Question: This is how I need my plot to look like

Hi I am trying to do the plot with the Diagonal gradient. So far I have done the plot, but don't know how to put the background. Anybody can help me?
And this is my code so far...
'''
library(ggplot2)
ggplot(PSA, aes(y = Susc, x = Prod)) +
geom_point()+
geom_text_repel(aes(label=Name), size = 3)+
xlab('Productivity') + ylab("Susceptibility")+
theme(axis.line.x=element_line(),
axis.line.y=element_line())+
xlim(3, 1)+ ylim(1,3)+
theme_bw() +
theme(panel.grid.major = element_blank(),
panel.grid.minor = element_blank(),
panel.background = element_rect(colour = "black", size=0.5))
'''
And this is the data:
'''
BRF 2.300 1.496
CAB 2.125 1.388
CHRF 1.800 1.493
CRF 1.900 1.723
KG 2.200 1.564
LING 1.875 1.424
QRF 1.500 1.865
RIL 2.833 1.801
RSP 2.286 1.693
'''
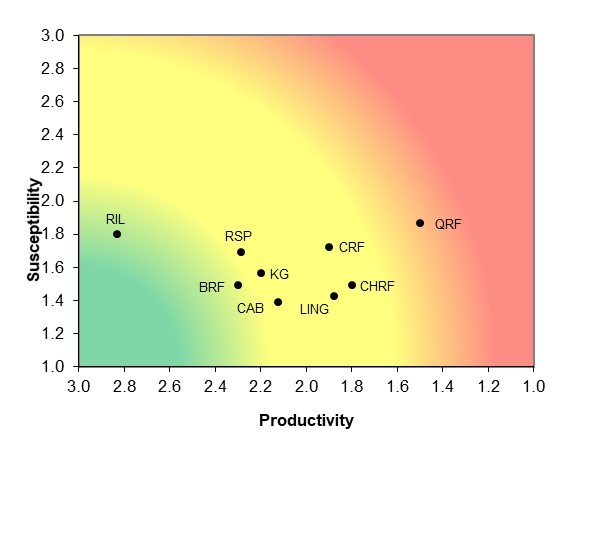
Answer: I would do it with geom_raster by constructing a contour of sphere. Here's what I got by modifying your existing code.
'''
PSA <- read.table(text="BRF 2.300 1.496
CAB 2.125 1.388
CHRF 1.800 1.493
CRF 1.900 1.723
KG 2.200 1.564
LING 1.875 1.424
QRF 1.500 1.865
RIL 2.833 1.801
RSP 2.286 1.693
")
colnames(PSA)<-c("Name","Prod","Susc")
library(ggplot2)
library(viridis)
# Constructing a contour of circles
xColor <- seq(0,1,length.out=100) # scale of color for x and y,
yColor <- seq(0,1,length.out=100)
x <- seq(3,1,length.out=100) # on respective x and y axis
y <- seq(1,3,length.out=100)
df <- cbind(expand.grid(x=xColor, y=yColor), expand.grid(x=x, y=y)) #grid for colors
colnames(df)<-c("xColor","yColor","x","y")
df$zColor <- (df$xColor^2+df$yColor^2) # the color factor for radius
ggplot(data=PSA,aes(y = Susc, x = Prod))+
geom_raster(data =df, aes(x, y,fill = zColor))+
scale_fill_distiller(type = "div", palette = 8, direction=-1)+ # if you really want Green-Yellow-Red
# scale_fill_gradient(low = "green", high = "red")+ # other color schemes
# scale_fill_viridis(direction=-1)+
geom_point()+
geom_text(data=PSA,aes(label=Name), size = 3)+ # temp!- instead of geom_text_repel
xlab('Productivity') + ylab("Susceptibility")+
theme(axis.line.x=element_line(),
axis.line.y=element_line())+
xlim(3, 1)+ ylim(1,3)+
coord_cartesian(expand = F) + # no padding for border
theme_bw() +
theme(panel.grid.major = element_blank(),
panel.grid.minor = element_blank(),
panel.background = element_rect(colour = "black", size=1),
legend.position="none") # removing legend for raster
'''